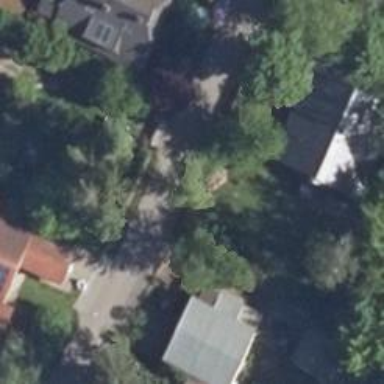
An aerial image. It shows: Asphalt road in residential area.